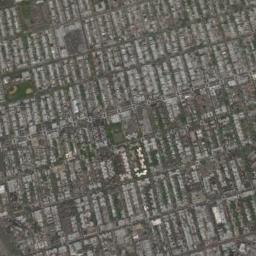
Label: commercial_area